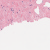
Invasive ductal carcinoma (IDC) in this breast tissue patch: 0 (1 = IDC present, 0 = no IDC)